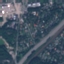
Land use / land cover: Highway